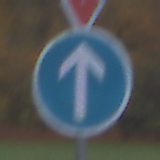
Verkehrszeichen: VorgeschriebeneFahrtrichtungGeradeaus
Zusatzzeichen oben: VorfahrtGewaehren
Umgebung: Outdoor, Nature
Tageszeit: SunriseSunset
Wetter: PartlyCloudy
Licht: Natural
Jahreszeit: Autumn
Kontrast: LowContrast